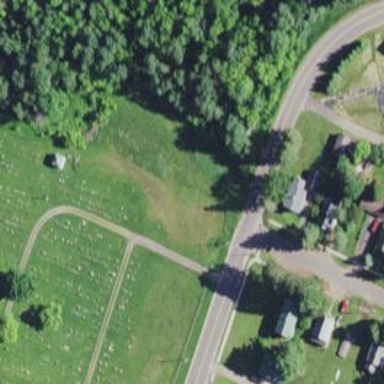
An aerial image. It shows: Cemetery.